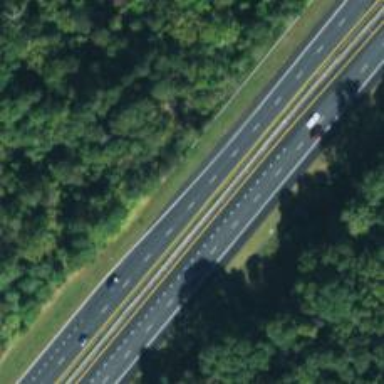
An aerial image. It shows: Trunk highway.